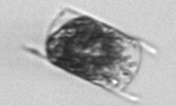
Label: Hemiaulus